An envelope spectrum derived from a bearing vibration measurement is shown; the reference markers locate BPFO, BPFI, BSF and FTF for this bearing geometry and shaft speed. Classify the bearing condition as one of: normal, inner_race, outer_race, ball.
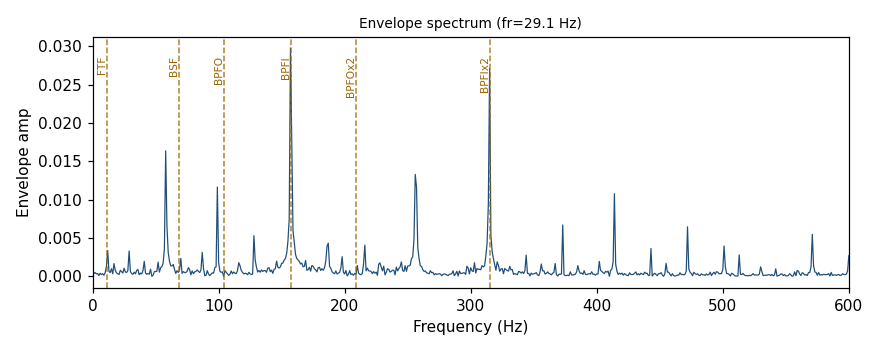
Answer: inner_race